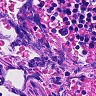
Metastatic tissue present: no